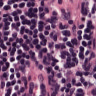
Metastatic tissue present: no